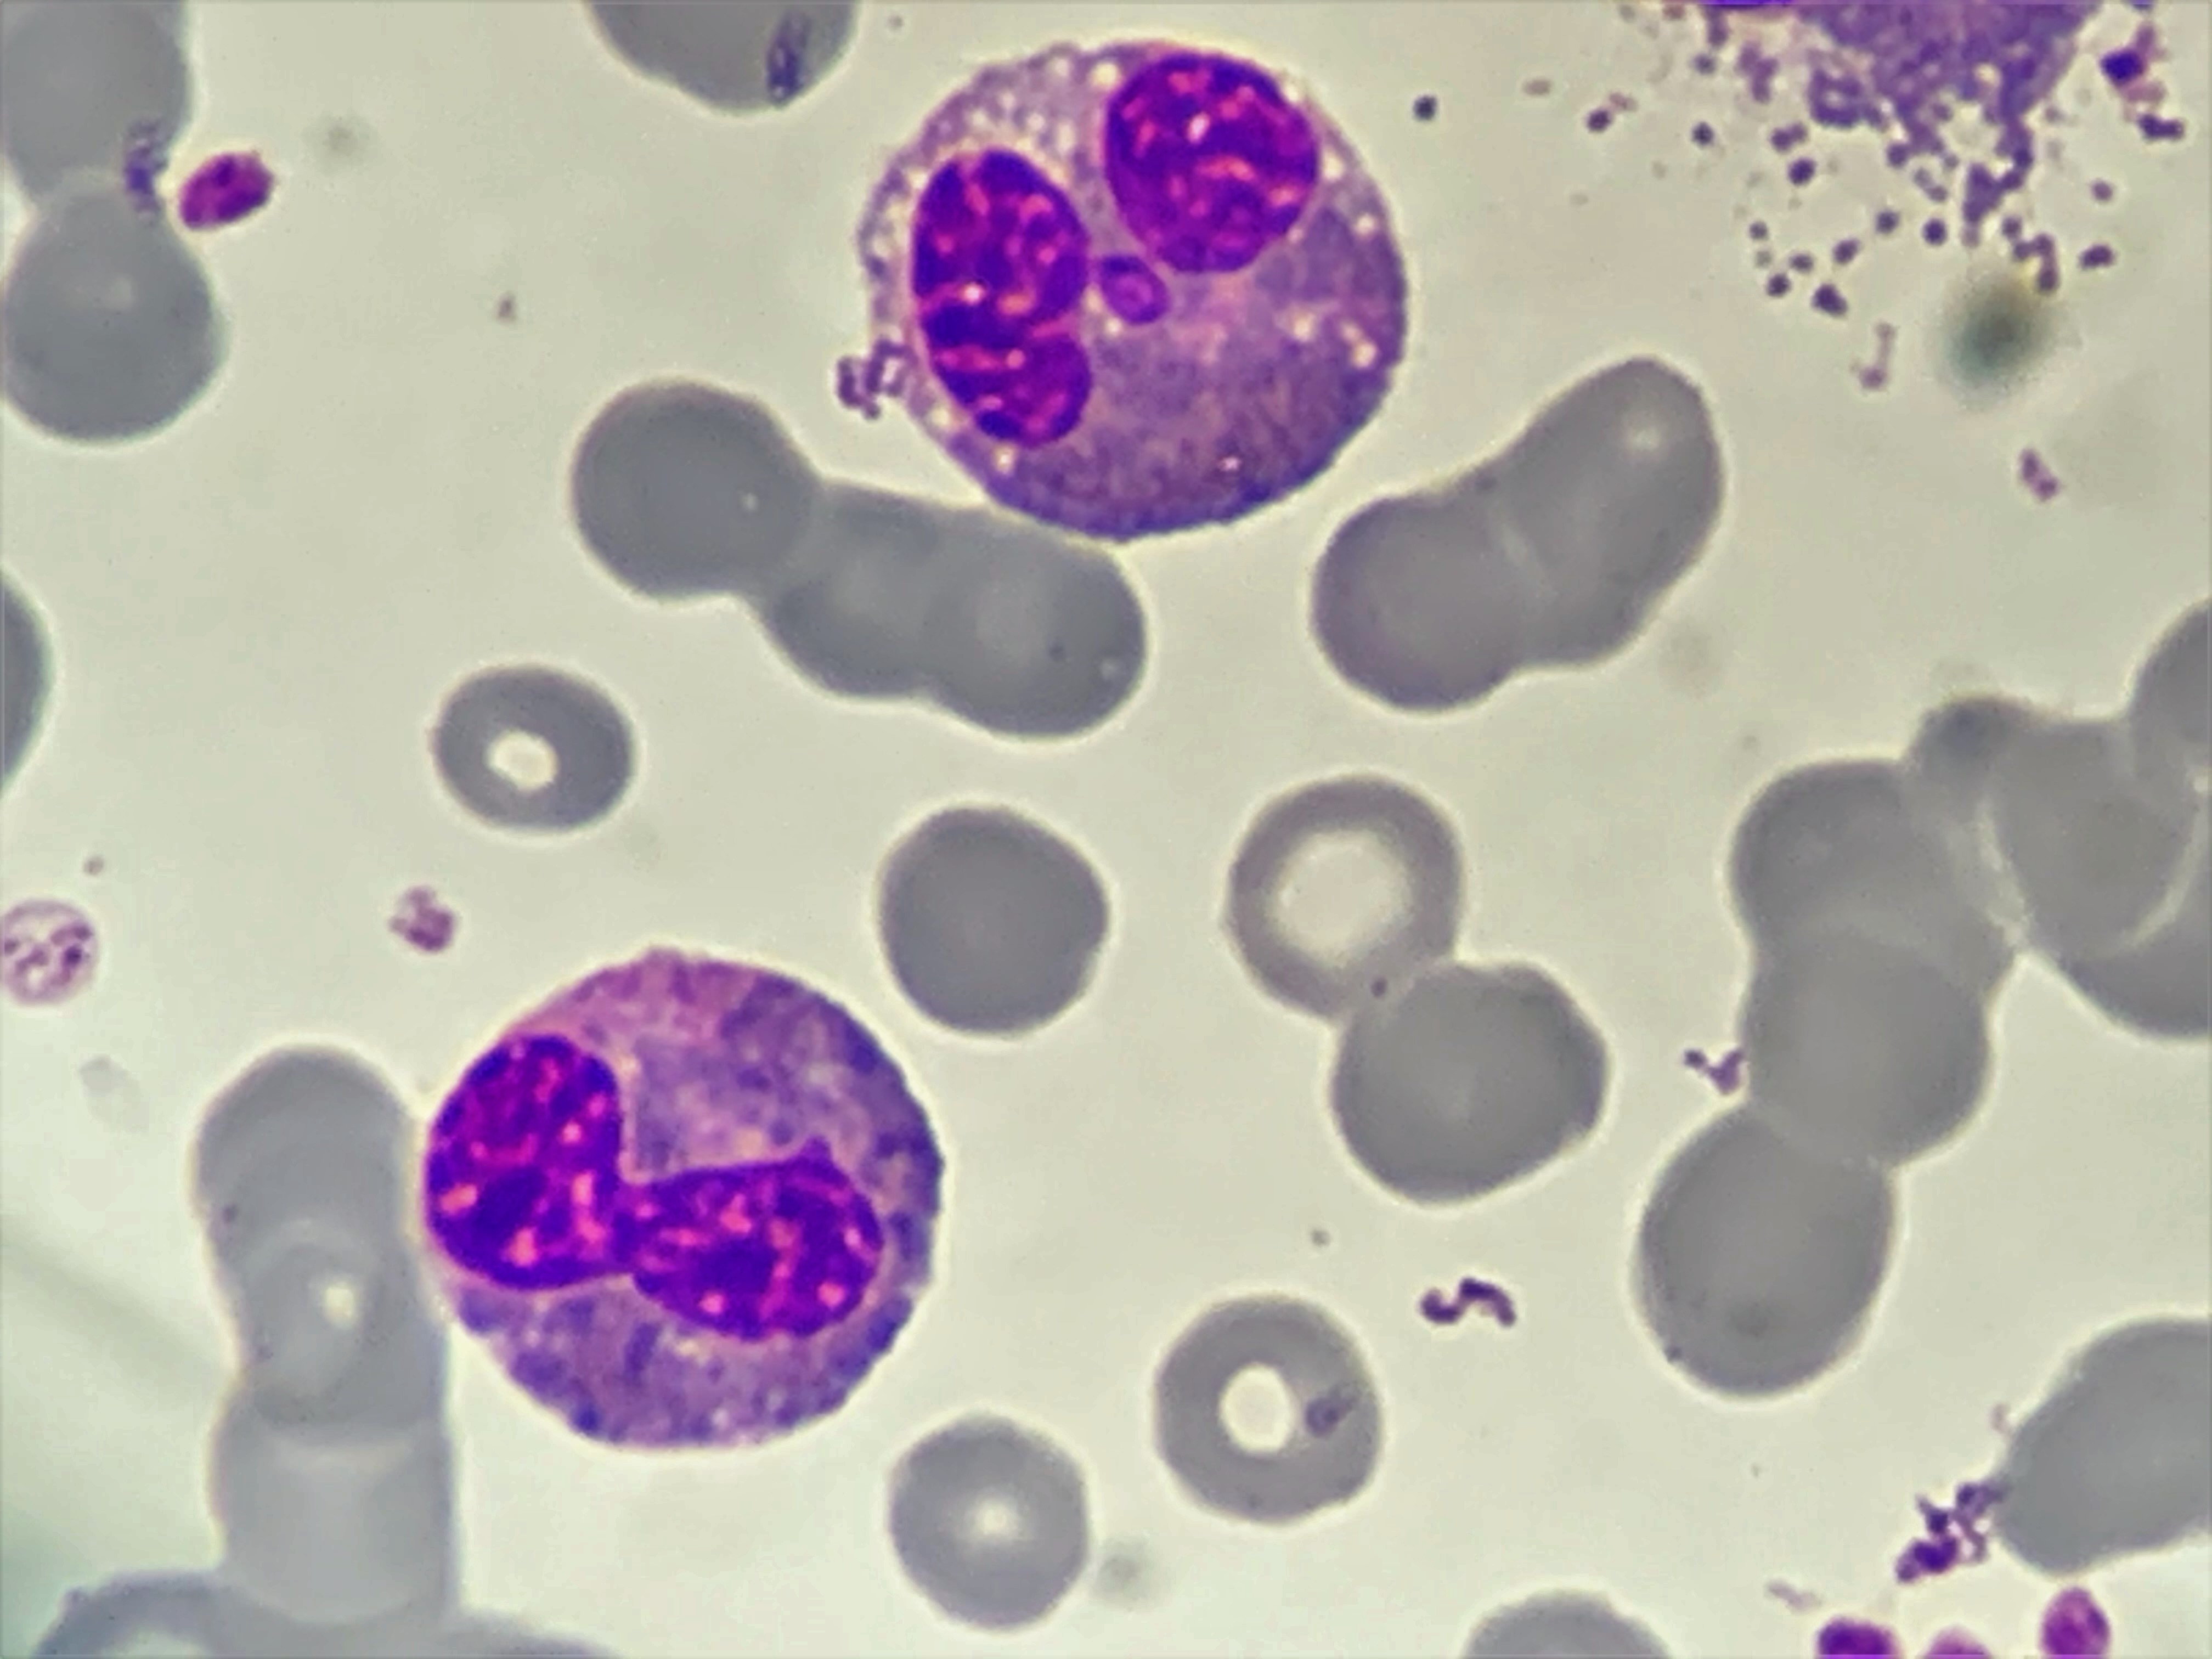
Cell type: EOSINOPHILS